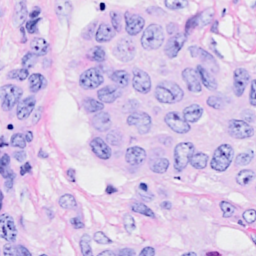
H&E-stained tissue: Breast